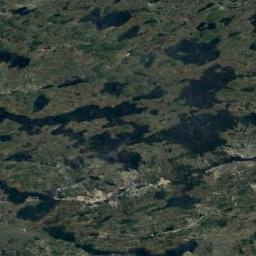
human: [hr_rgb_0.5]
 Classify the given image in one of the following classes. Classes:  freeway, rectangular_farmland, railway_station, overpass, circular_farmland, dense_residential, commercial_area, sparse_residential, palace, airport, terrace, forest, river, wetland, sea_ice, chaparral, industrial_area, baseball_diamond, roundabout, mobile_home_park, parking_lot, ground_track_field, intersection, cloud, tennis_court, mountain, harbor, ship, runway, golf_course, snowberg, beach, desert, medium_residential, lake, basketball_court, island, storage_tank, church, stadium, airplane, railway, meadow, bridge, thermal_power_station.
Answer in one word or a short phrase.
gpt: wetland